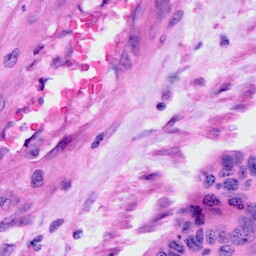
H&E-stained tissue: Cervix